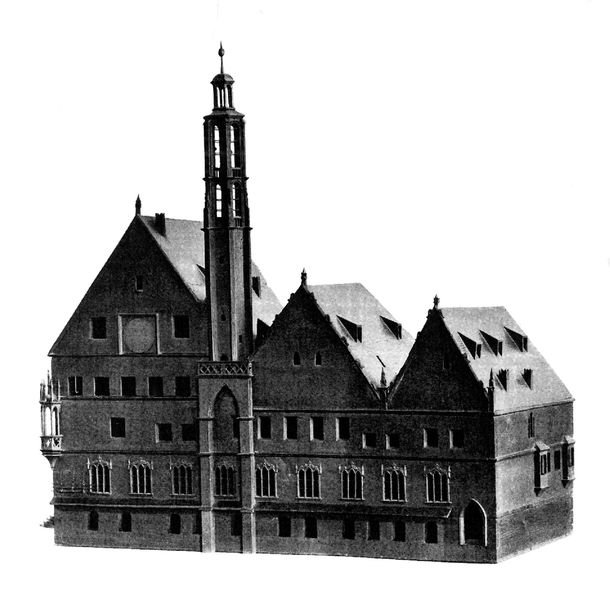
Titel: Rathaus in Augsburg
Künstler: Elias Holl
Standort: Augsburg, Maximilianstraße (EU - D - B)
Schlagwörter: weiß, fenster, glas, grau, schwarz, säule, säulen, tür, dach, gebäude, haus, architektur, spitze, stein, häuser, gitter, kirche, turm, terrasse, modell, bogen, fassade, dächer, gray, old, uhr, tor, foto, fotografie, eingang, erker, arkade, glockenturm, dom, dachfenster, schwarzweiß, rathaus, kathedrale, spitzbogen, stone, house, germany, fachwerk, etagen, stockwerke, ensemble, bauwerk, wetterhahn, pappe, europe, industrial, catholic, 1800's, vintige, homebuilt, handbuilt, pre-modern, facotry